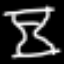
Label: hourglass